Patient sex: M
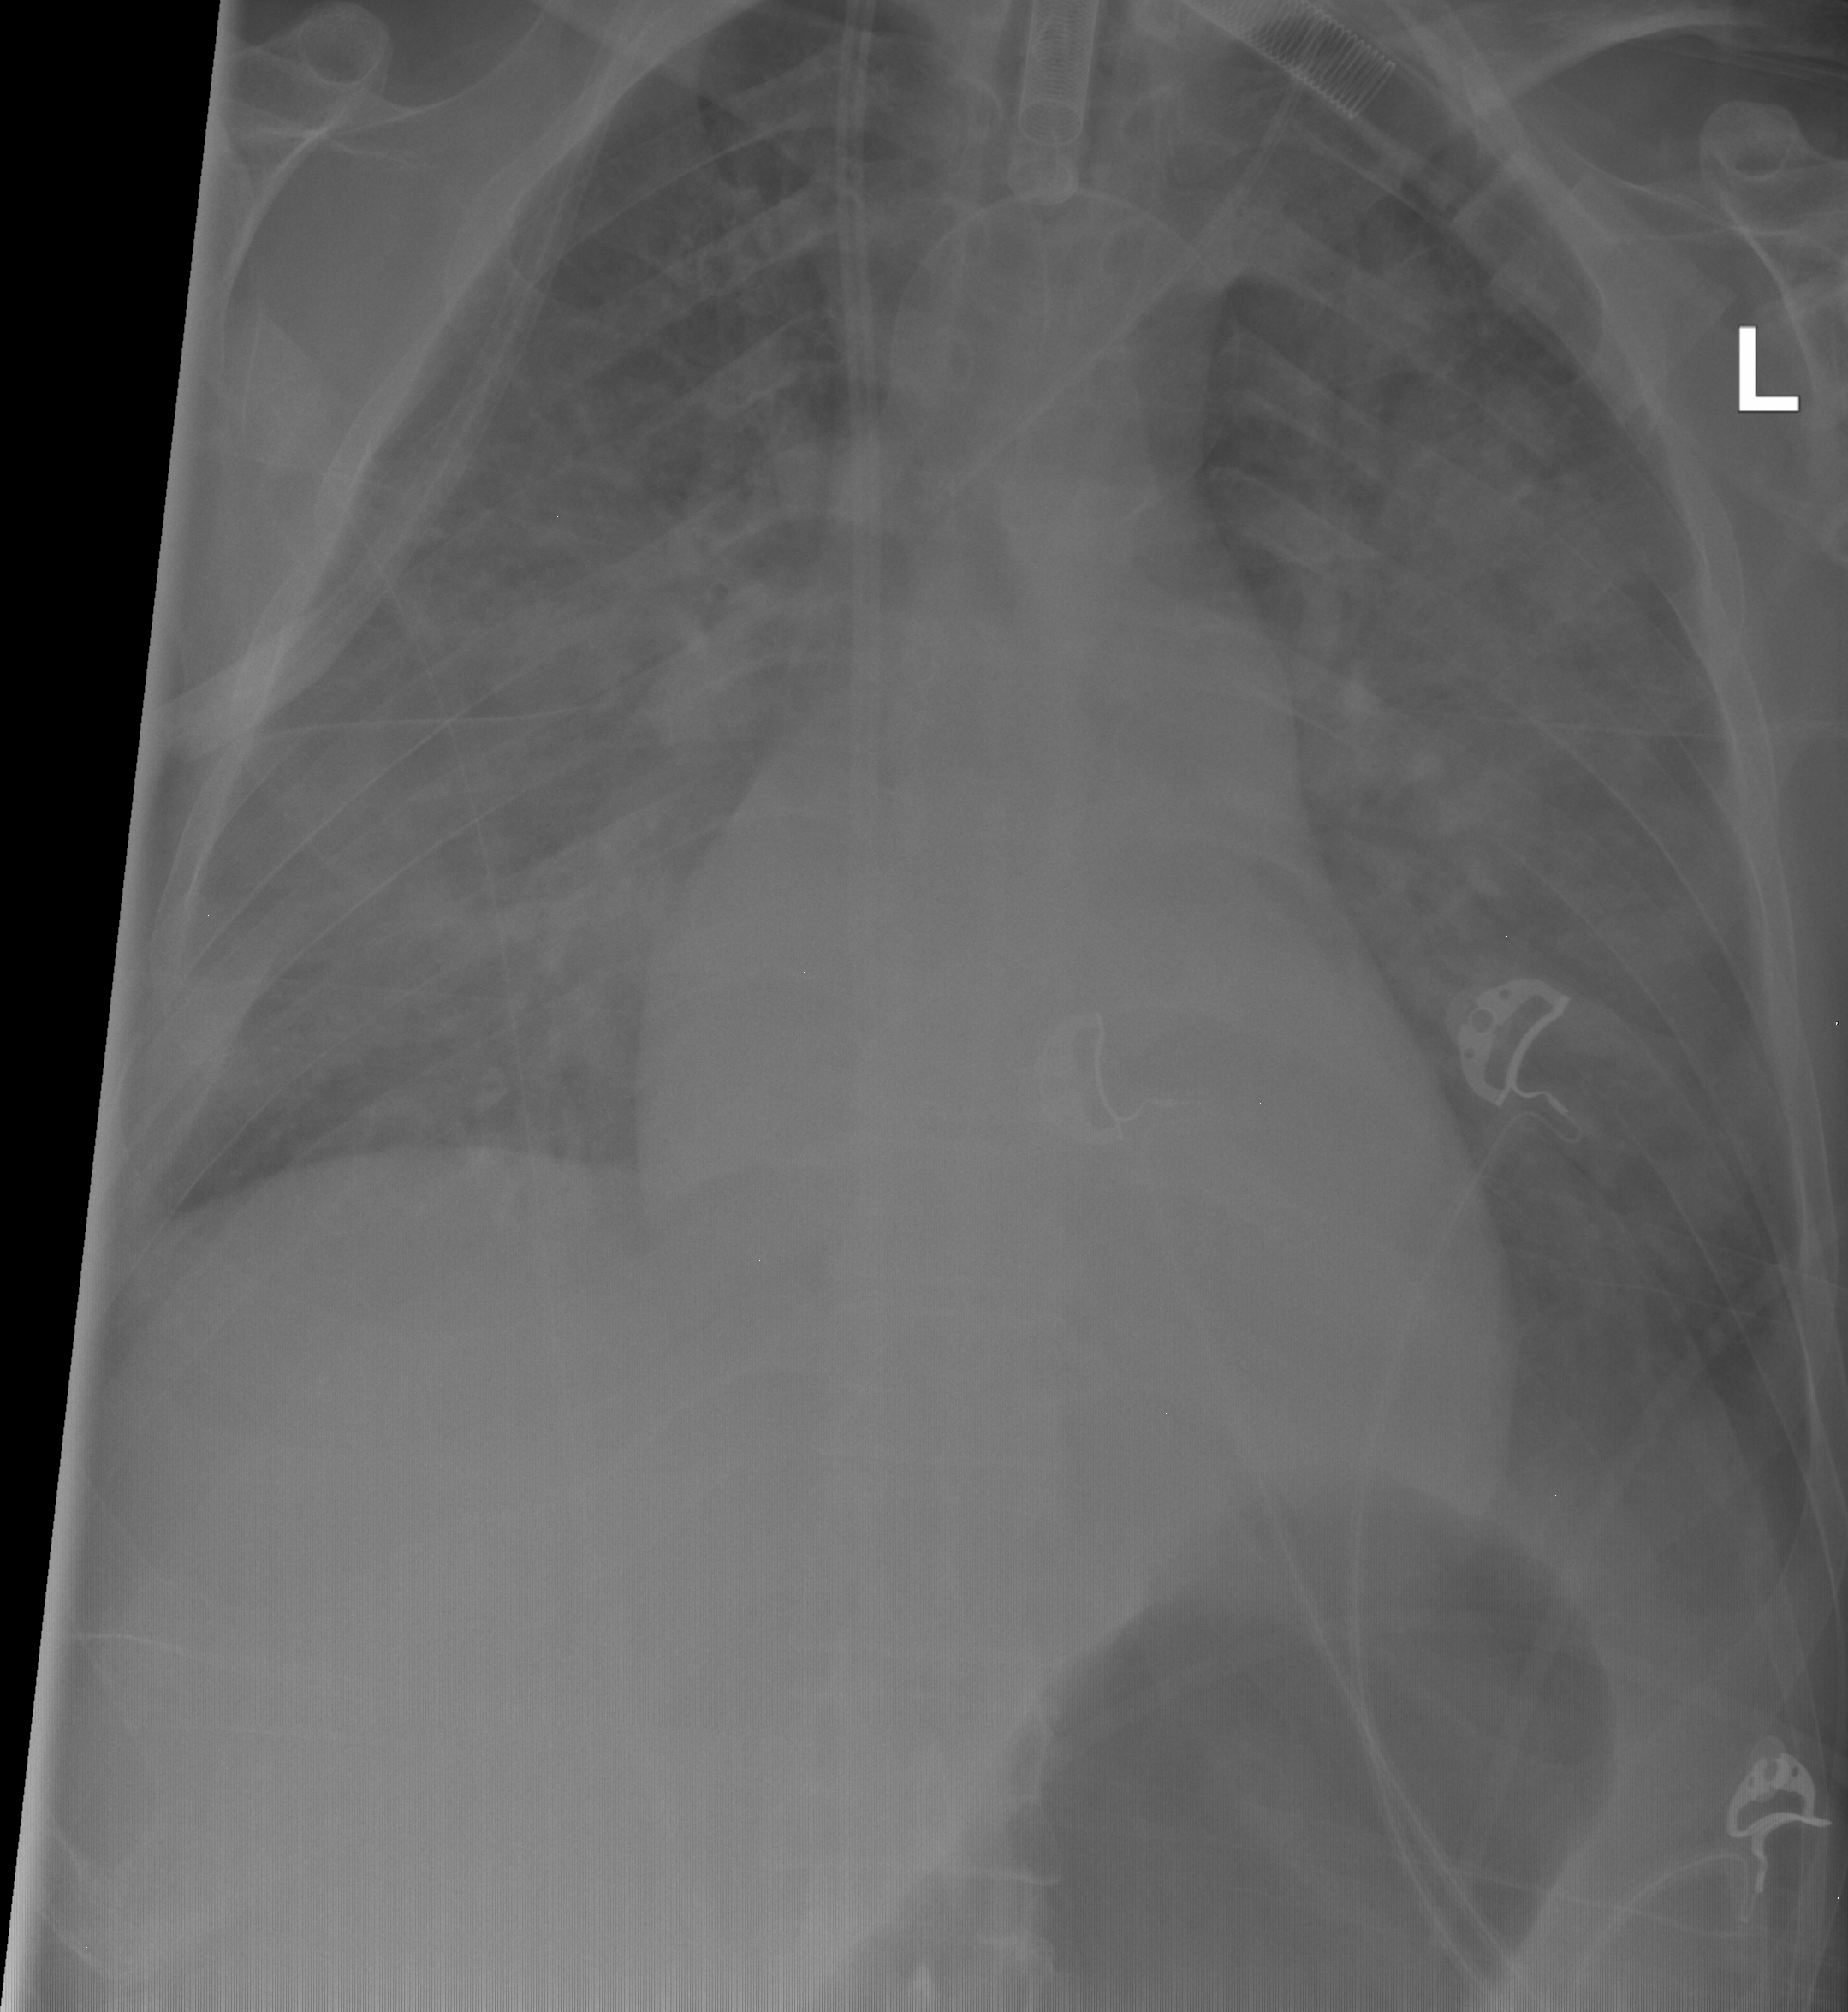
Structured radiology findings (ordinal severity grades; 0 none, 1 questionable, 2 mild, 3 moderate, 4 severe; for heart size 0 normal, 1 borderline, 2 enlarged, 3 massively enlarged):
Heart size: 2
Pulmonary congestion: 2
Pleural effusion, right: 0
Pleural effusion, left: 2
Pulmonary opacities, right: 3
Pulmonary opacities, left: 3
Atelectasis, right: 2
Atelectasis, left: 2